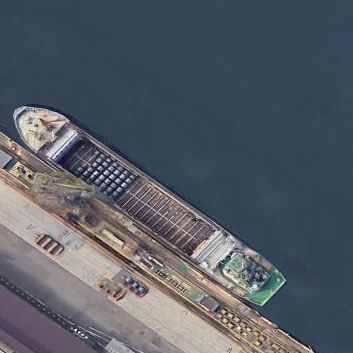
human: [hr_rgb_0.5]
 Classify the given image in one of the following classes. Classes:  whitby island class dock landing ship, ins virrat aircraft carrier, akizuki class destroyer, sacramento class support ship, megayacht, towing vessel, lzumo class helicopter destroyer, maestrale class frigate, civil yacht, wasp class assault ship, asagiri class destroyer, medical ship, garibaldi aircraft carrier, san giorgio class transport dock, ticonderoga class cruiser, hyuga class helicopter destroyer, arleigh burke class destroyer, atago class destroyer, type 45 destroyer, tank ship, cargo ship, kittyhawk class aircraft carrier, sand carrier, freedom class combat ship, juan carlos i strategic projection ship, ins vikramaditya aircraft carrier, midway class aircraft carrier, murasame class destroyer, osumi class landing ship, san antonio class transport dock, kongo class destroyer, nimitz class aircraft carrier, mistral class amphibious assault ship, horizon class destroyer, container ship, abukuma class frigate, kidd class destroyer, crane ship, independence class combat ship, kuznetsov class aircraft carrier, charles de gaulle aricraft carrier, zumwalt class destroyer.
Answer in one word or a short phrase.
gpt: Cargo ship